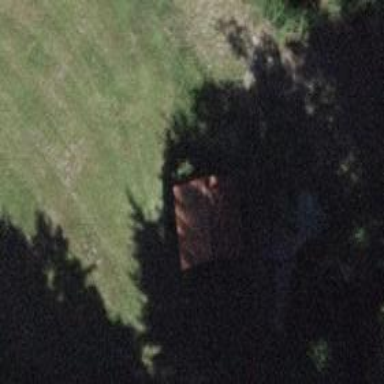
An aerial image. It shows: Shed building.